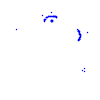
Particle: proton